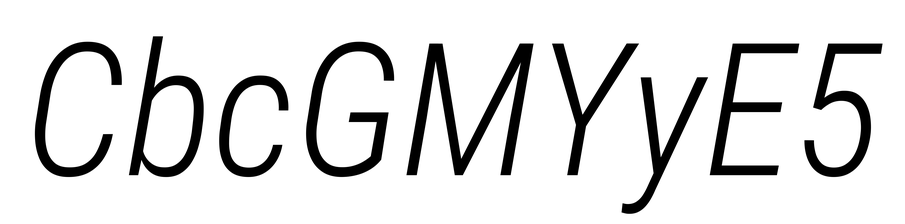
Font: Roboto-Italic_Condensed_Light_Italic